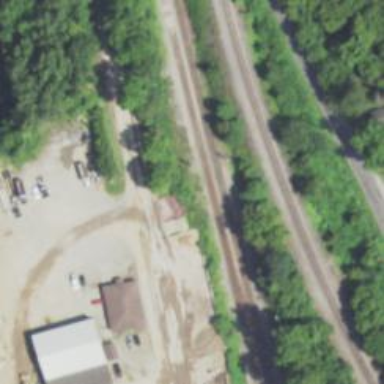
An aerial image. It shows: Railroad crossover.